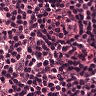
Metastatic tissue present: no